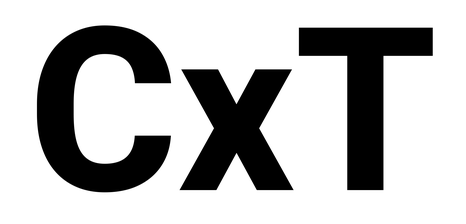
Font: Roboto_ExtraBold